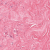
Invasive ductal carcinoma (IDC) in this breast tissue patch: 0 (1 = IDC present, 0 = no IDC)